Question: I have written a JavaScript to display data from JSON object. member has two members; one contains an array containing 3 objects, each containing three members and one has 3 members which are "employee", "id" and "email". I am able to display the members if a member has more than one objects but I am unable to display members of an object if the object is alone in employees. I might be unclear to explain it but you can have a look at this <URL>.
My JSON looks like this;
'''
var data = {"employeeSearch":{"employeeType":[{"employees":[{"employee":"name1", "id":"1", "email":"name1@company.com"},{"employee":"name2", "id":"2", "email":"name2@company.com"},{"employee":"name3", "id":"3", "email":"name3@company.com"}]},{"employees":{"employee":"name4", "id":"4", "email":"name4@company.com"}}]}};
'''
This script display the data
'''
for(var i = 0; i < data.employeeSearch.employeeType.length; i++) {
for (var j = 0; j < data.employeeSearch.employeeType[i].employees.length; j++) {
countItem++;
output += "<tr><td>"+ countItem +"</td>" +
"<td>"+ data.employeeSearch.employeeType[i].employees[j].employee + "</td>" +
"<td>"+ data.employeeSearch.employeeType[i].employees[j].id +"</td>" +
"<td>"+ data.employeeSearch.employeeType[i].employees[j].email +"</td></tr>";
}
}
return output;
'''
This is how it looks in JsonViews

Now how can I display the last employee object? Please point me in the right direction and explain what wrong I am doing and what should I do.
<URL>
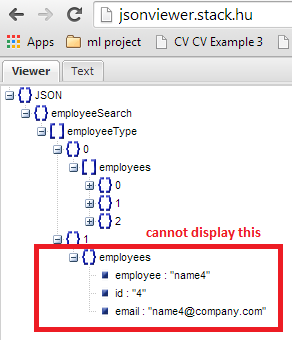
Answer: As already said, if you can, change the data structure so that you have an array in both cases.
If you can't do that and assuming that an employee never has a 'length' property, you can simple test for it and then convert it to an array at runtime:
'''
for(var i = 0; i < data.employeeSearch.employeeType.length; i++) {
var employees = data.employeeSearch.employeeType[i].employees;
if (typeof employees.length !== 'number') { // not an array? Make it one.
employees = [employees];
}
for (var j = 0; j < employees.length; j++) {
// ...
}
}
'''